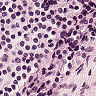
Metastatic tissue present: no